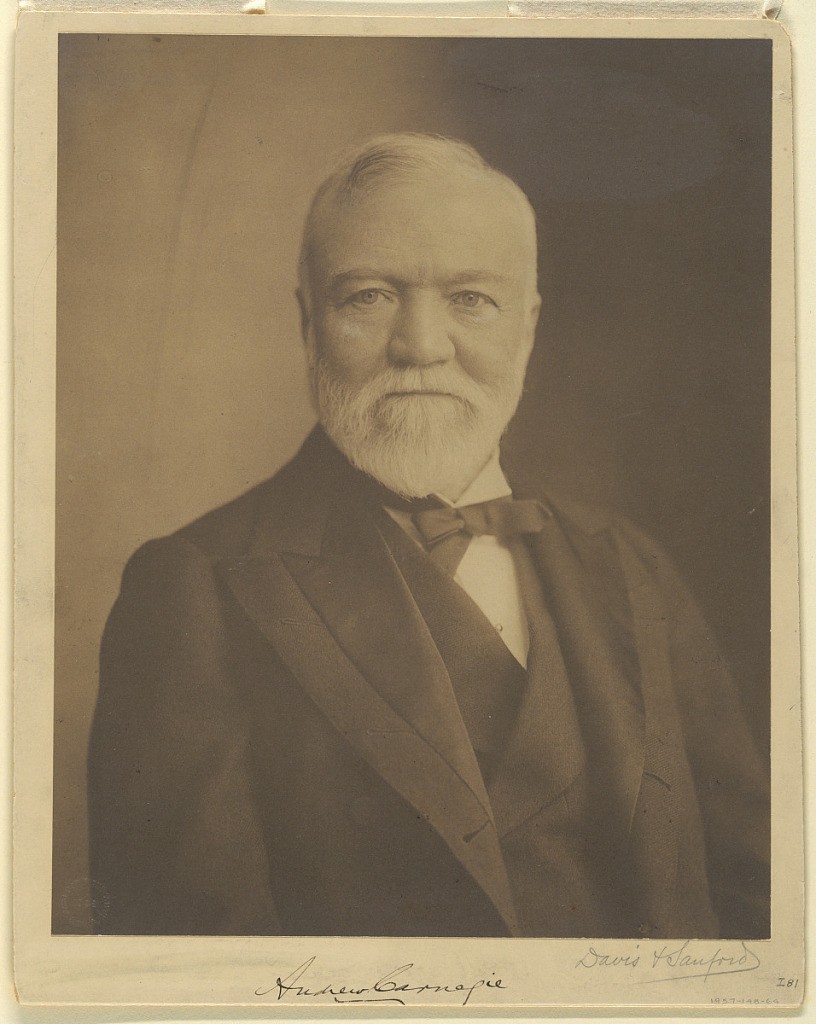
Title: Andrew Carnegie
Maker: Andrew Carnegie, American, born Scotland, 1835–1919
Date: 1908
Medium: Photograph on sensitized paper
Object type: Photograph
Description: Bust length photographic portrait of Andrew Carnegie (1835-1919), turned slightly to the right. He wears a bow tie and coat with double lapels.